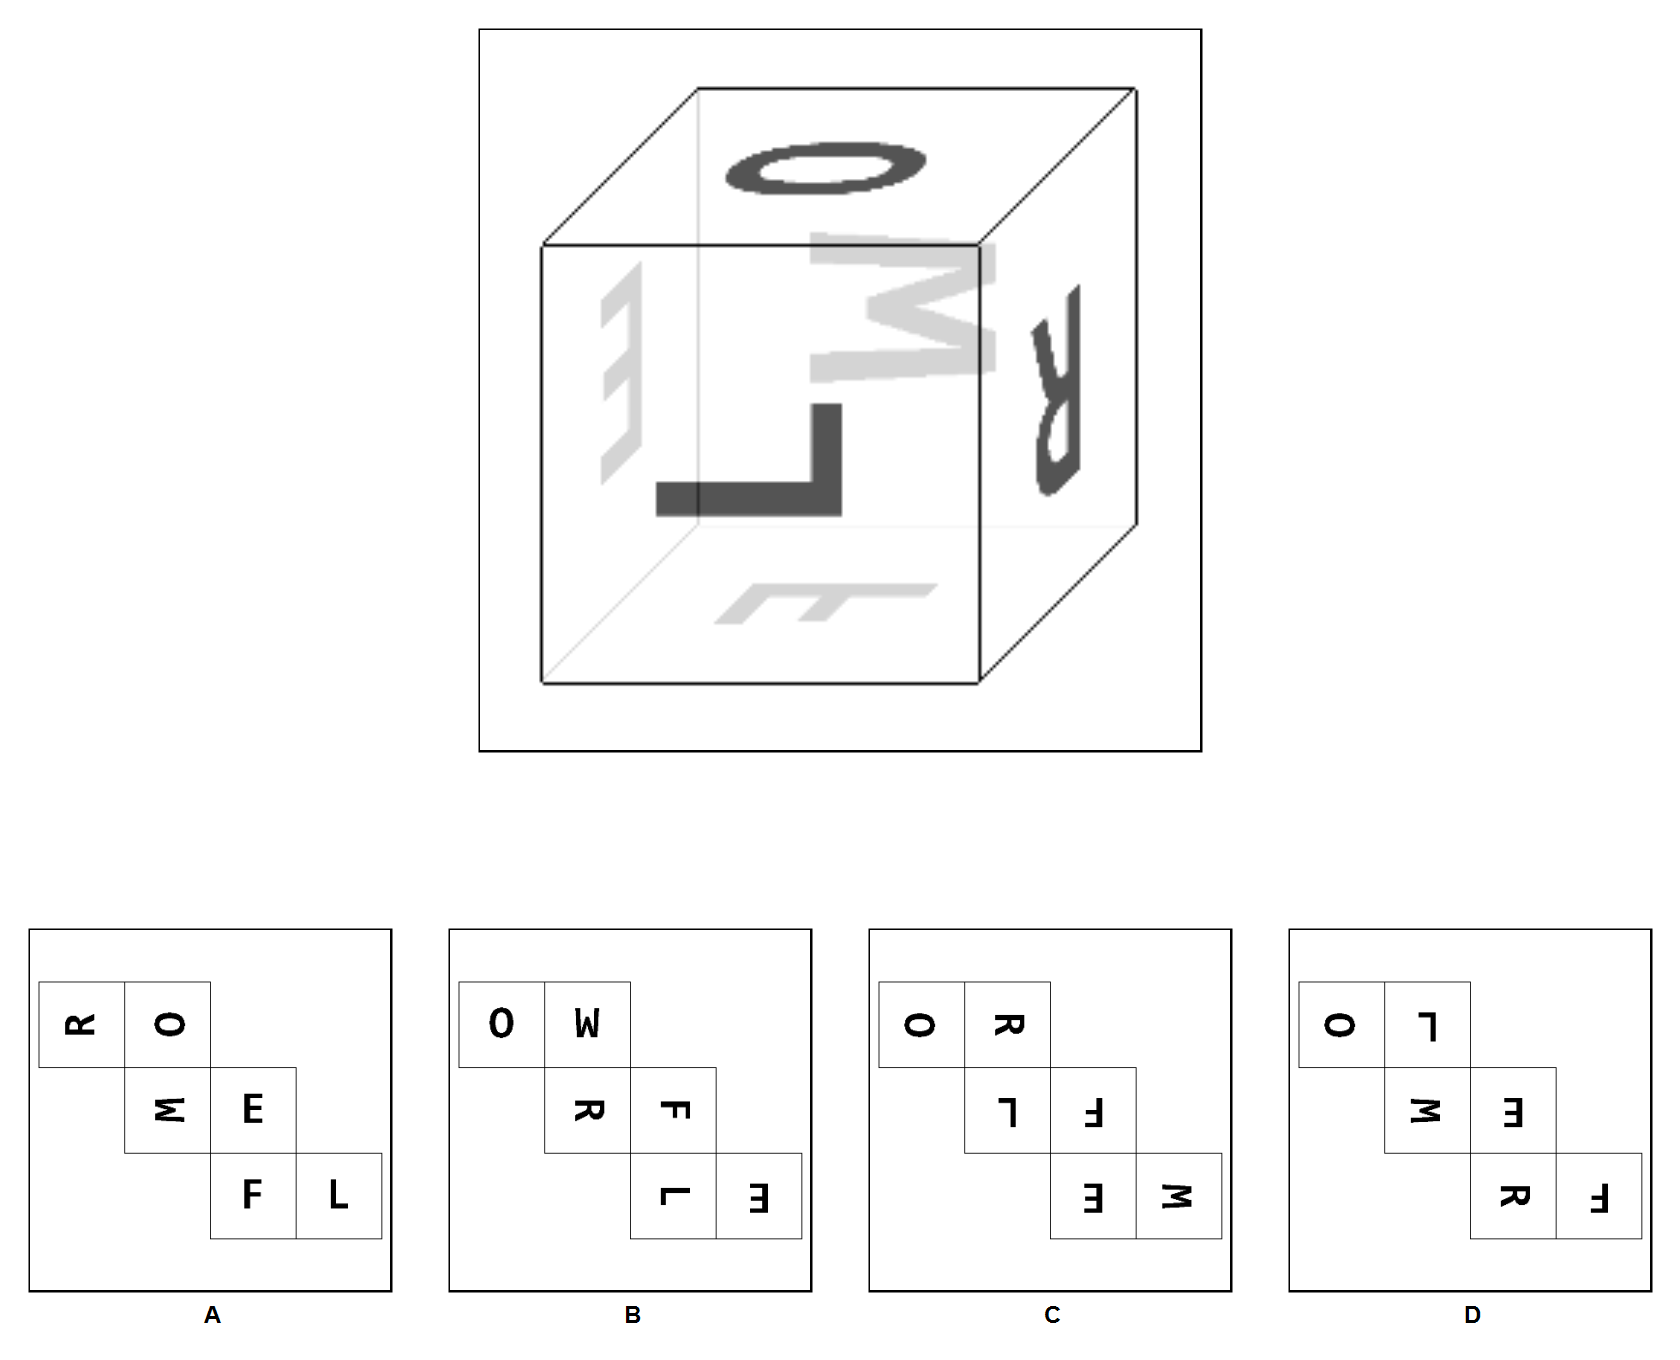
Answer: D